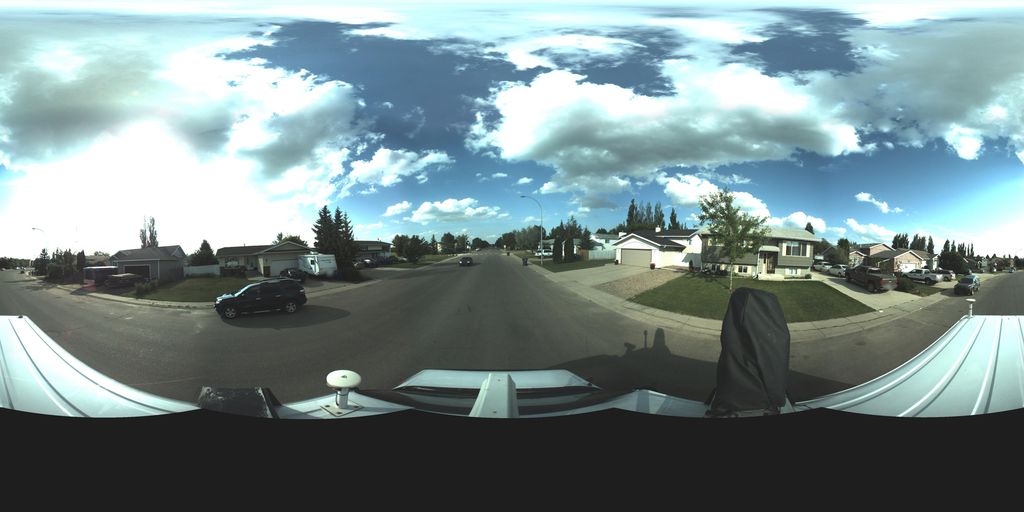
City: saskatoon